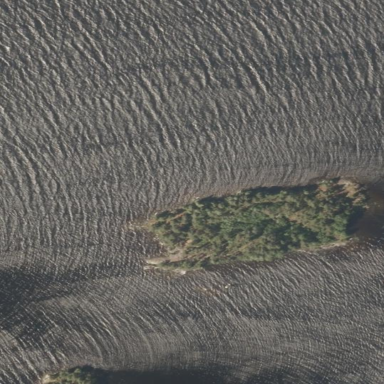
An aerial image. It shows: Island.